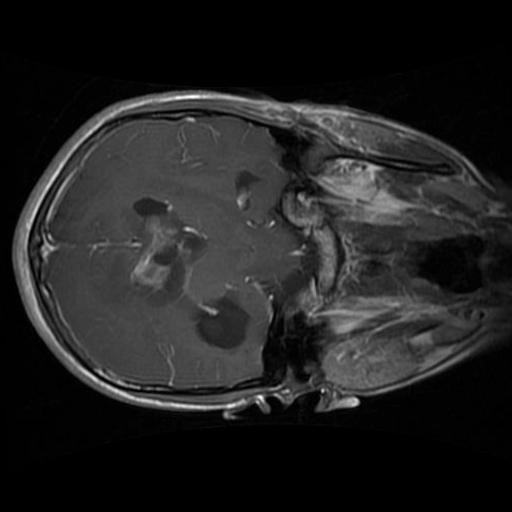
Label: brain_glioma